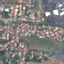
Label: Residential